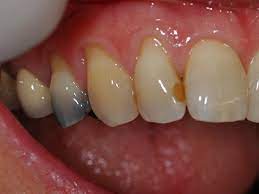
Condition: Tooth Discoloration